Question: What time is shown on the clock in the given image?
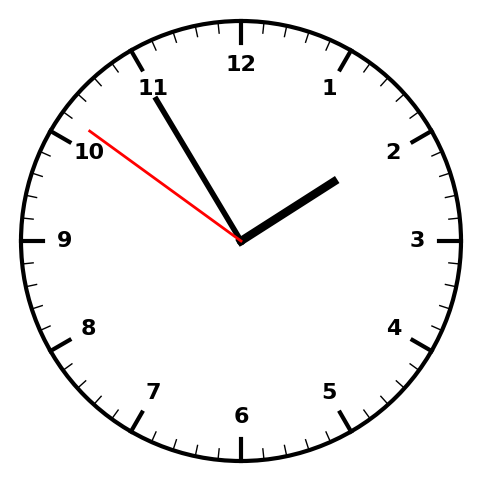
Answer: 01:54:51